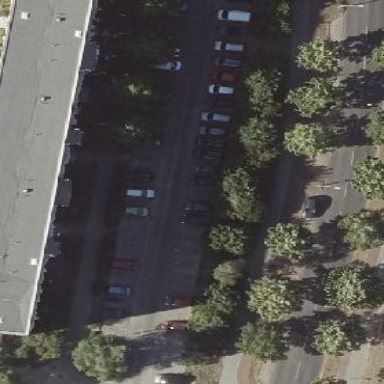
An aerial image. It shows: Parking available on the street side.